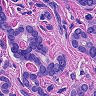
Metastatic tissue present: yes